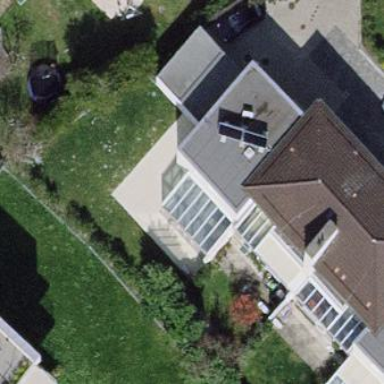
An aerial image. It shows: Garden enclosed by fence.